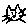
Label: cat